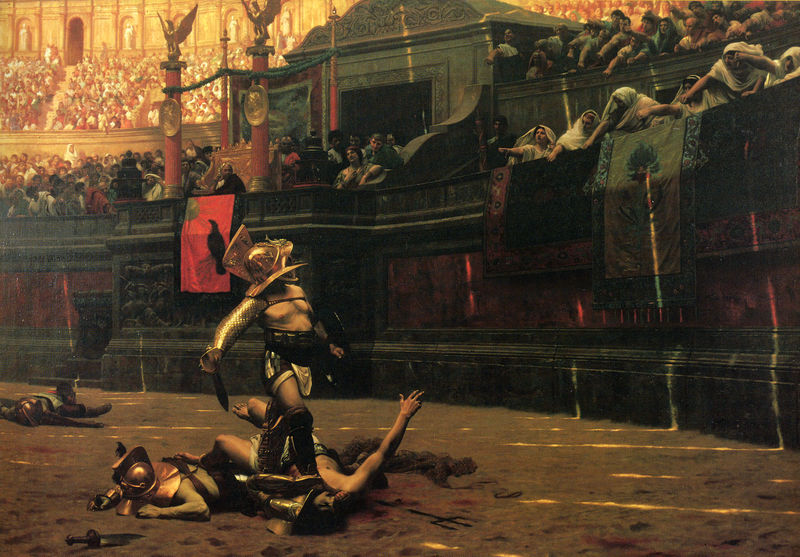
Titel: Pollice Verso, Daumen nach unten
Künstler: Jean Léon Gérôme
Standort: Phoenix (Arizona)
Institution: Phoenix Art Museum
Schlagwörter: adler, baum, dunkel, gemälde, haut, kampf, kämpfer, körper, mann, nackt, schatten, vogel, weiß, frauen, gelb, grün, menschen, sand, braun, frau, licht, marmor, männer, schwarz, symbol, säule, säulen, rot, schleier, tuch, malerei, menge, teppich, arm, entsetzen, falten, inkarnat, leiche, messer, mord, sockel, stehen, stein, tod, tot, gesten, hände, öl, brüstung, sonne, gold, girlande, publikum, liegen, fahnen, tribüne, zuschauer, fahne, flagge, rang, banner, krieg, kaiser, thron, kopftuch, glanz, teppiche, bauch, schenkel, tor, arena, spiel, schild, blut, stolz, medaillon, balustrade, geschrei, schwert, schwerter, waffen, leichen, tote, verletzt, waffe, staub, volk, zirkus, dreispitz, helm, stiefel, ritter, rüstung, sieg, rom, tribühne, girlanden, römer, wappen, triumph, helme, skulpturen, sklave, braum, sterben, schreien, dolch, spiele, rabe, zuschauen, sieger, insignien, cäsar, amphitheater, circus, coloseum, gladiator, gladiatoren, koloseum, kolosseum, schaukampf, thraker, traker, triumpf, vip lounge, brot und spiele, imperator, goldf, dreizack, colosseum, helm#, gladiatorenkampf